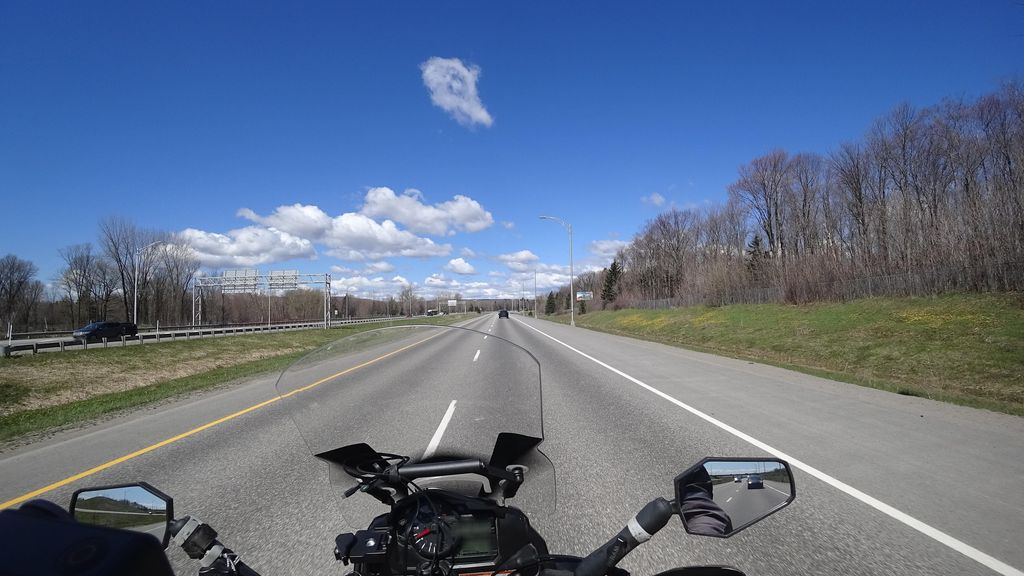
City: quebec_city